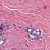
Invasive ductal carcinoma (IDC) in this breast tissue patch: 0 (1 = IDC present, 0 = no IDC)